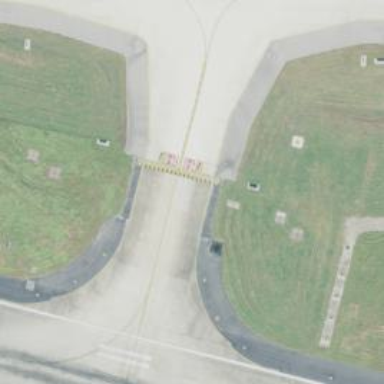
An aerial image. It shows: Image of taxiway at airport.